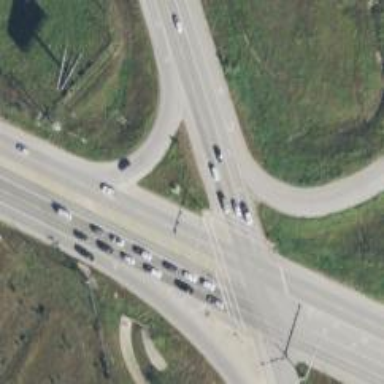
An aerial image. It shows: Trunk link highway.